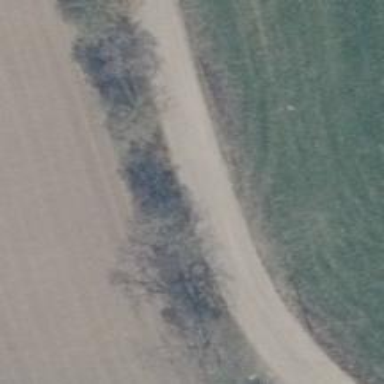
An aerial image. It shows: Row of trees in natural setting.